Question: Hi I am writing small script that analyze point data - everything is almost done but I stuck on finding the intersection between two lines (edge) with a given length between those points. Image below illustrates the problem better:

Edit: its only two-dimensional problem & distance between DB & BE should be equal
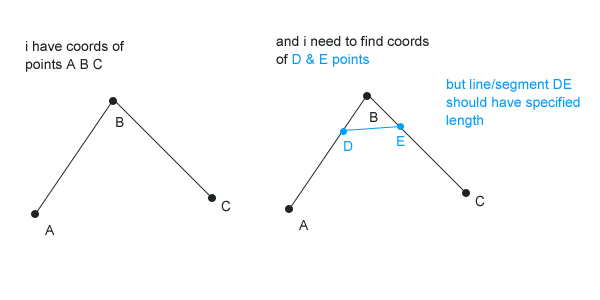
Answer: Say you want the distance 'DE' to be a given 'L'. Your points '{D}' and '{E}' are
'''
{D} = {B} + x * {a}
{E} = {B} + x * {c}
'''
where '{a}' is the normalised vector 'BA' and '{c}' is the normalised vector 'BC'. (These vectors have to be of the same length so that the same factor 'x' can be used for both. Normalisation is the easiest way to enforce this.)
Now you have the equation:
'''
L = |{D} - {E}|
= |x*{a} - x*{c}|
'''
Broken down to the vector components:
'''
L = sqrt((x*ax - x*cx)2 + (x*ay - x*cy)2)
= x * sqrt((ax - cx)2 + (ay - cy)2)
'''
Solve for 'x':
'''
x = L / sqrt((ax - cx)2 + (ay - cy)2)
'''
and use the found 'x' in the first equations above.